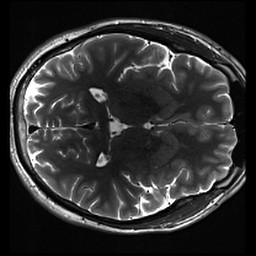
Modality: inplaneT2
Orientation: axial